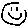
Label: smiley face